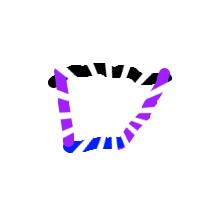
Shape: trapezoid